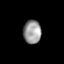
Tissue: lung
Cell type: T cells
Senescence score: 0.2019
Nuclear area (px): 412
Mean DAPI intensity: 151.437